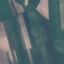
Label: AnnualCrop